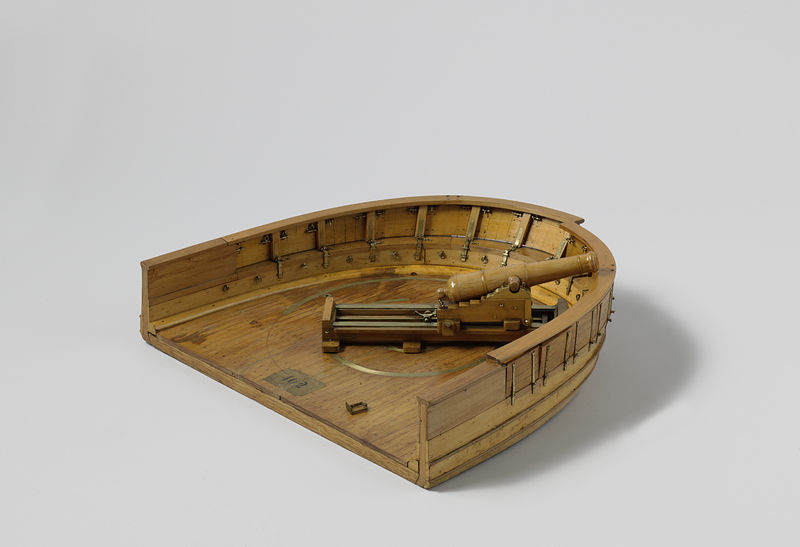
Titel: Model van een geschutsopstelling op het achterdek
Künstler: Pieter Glavimans
Standort: Amsterdam
Institution: Rijksmuseum
Schlagwörter: bateau, modèle, cuirassé, critère